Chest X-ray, PA view. Patient: 44 years old, sex F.
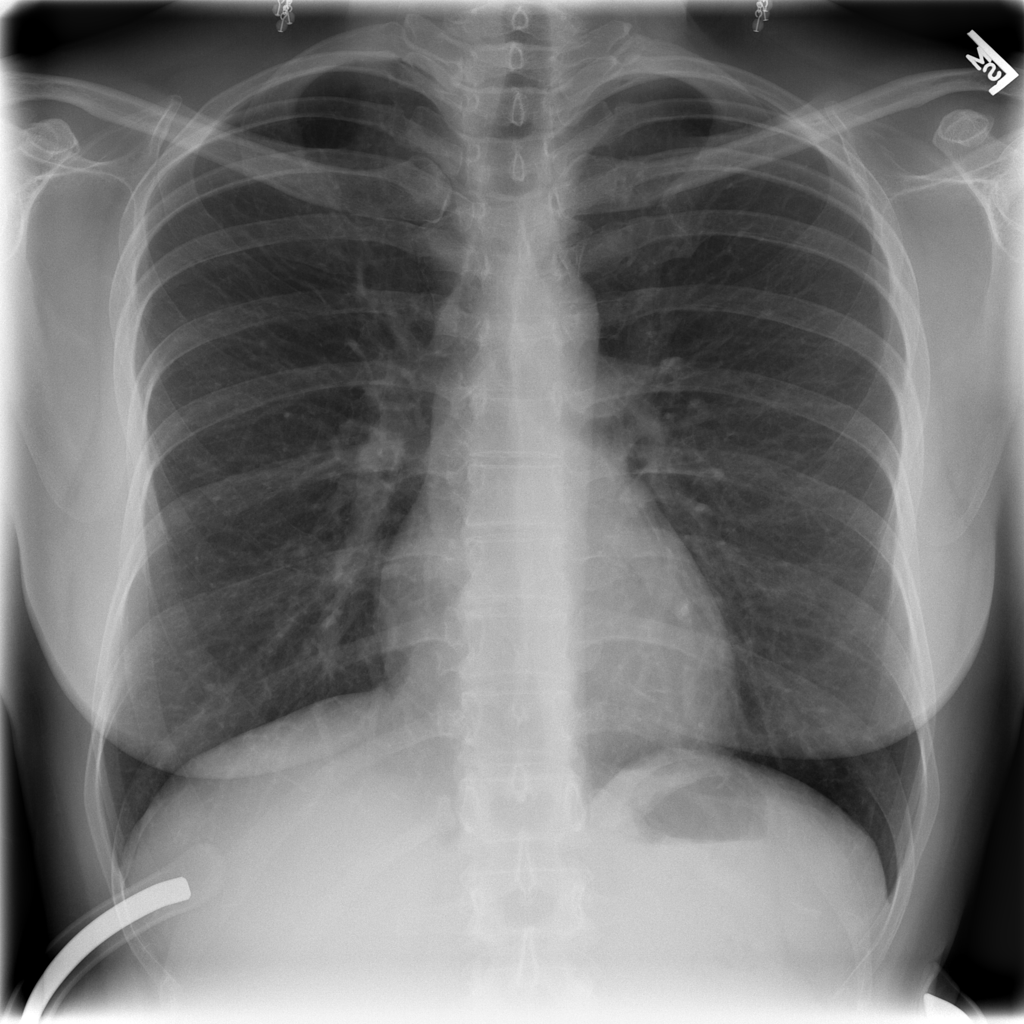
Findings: No Finding